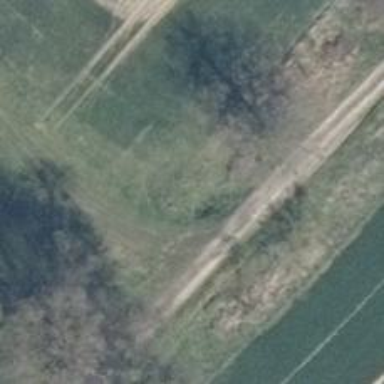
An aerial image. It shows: Row of broadleaved trees.